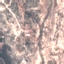
Land use / land cover: HerbaceousVegetation